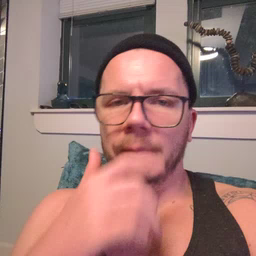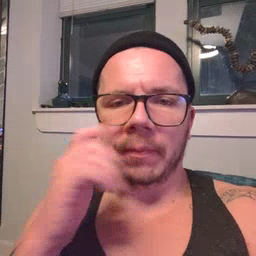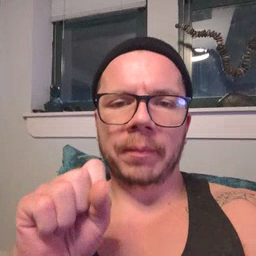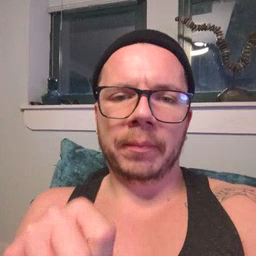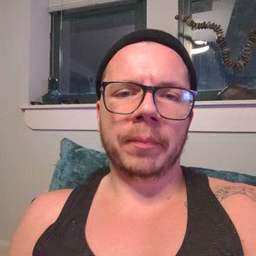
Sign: can